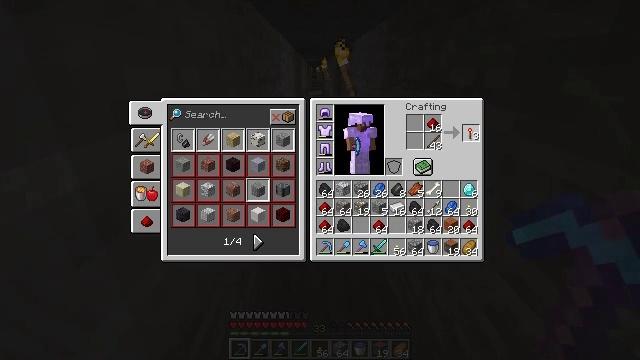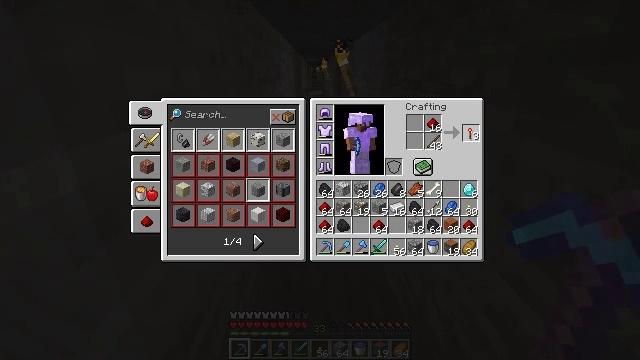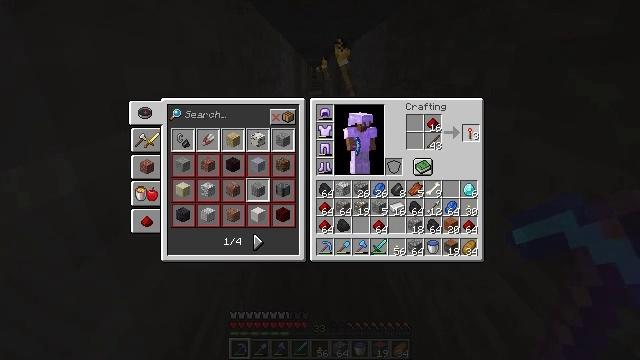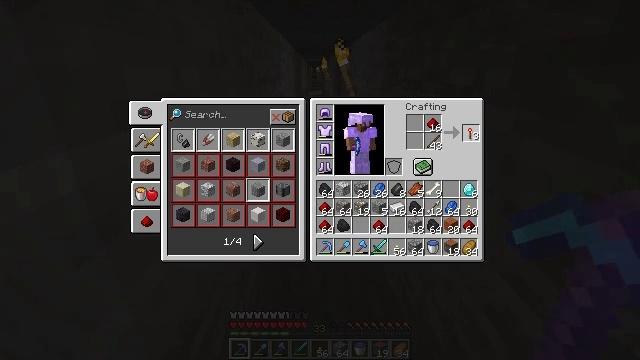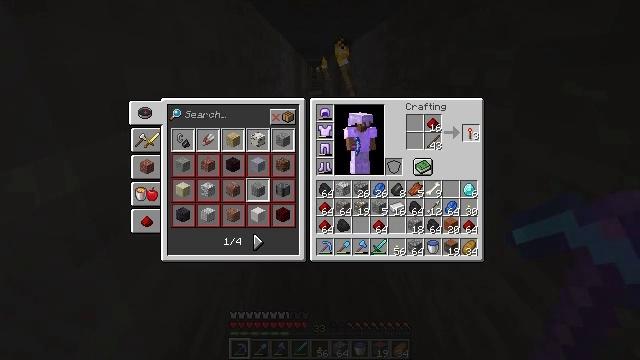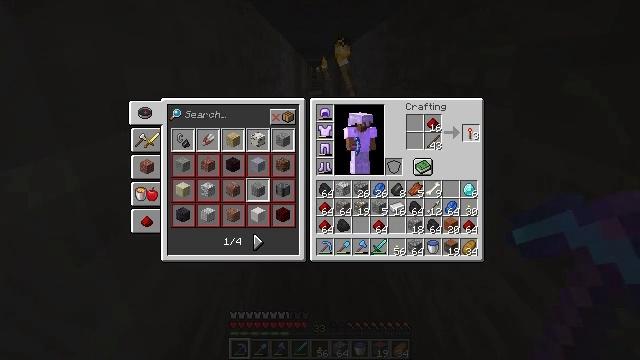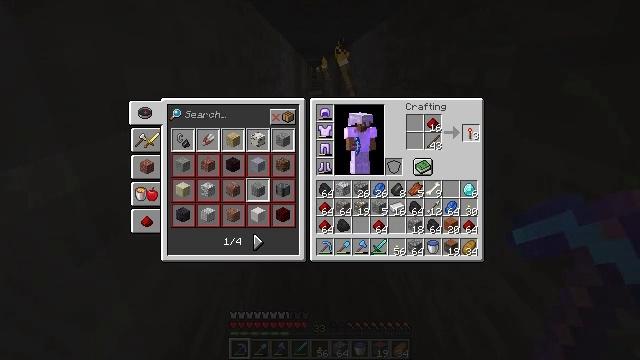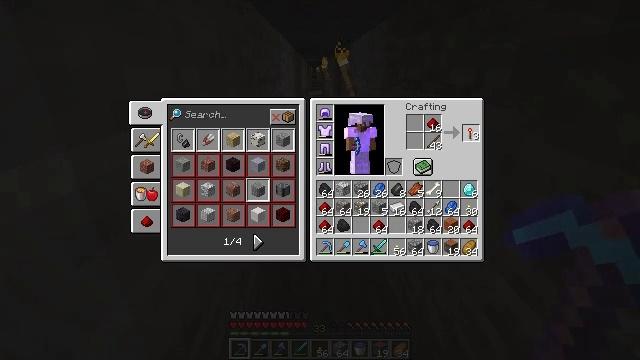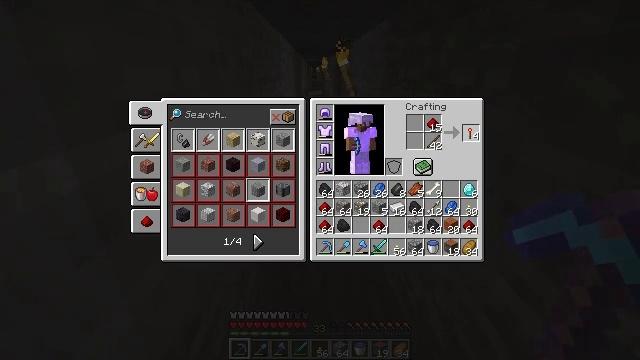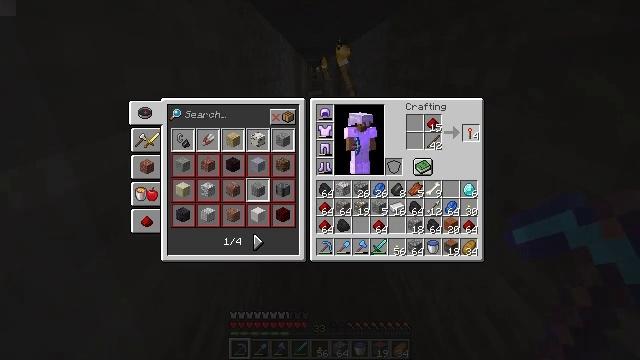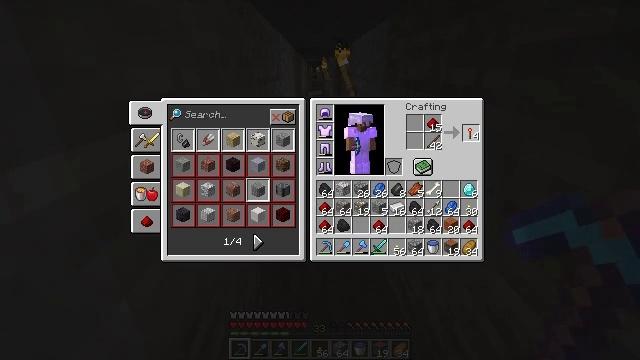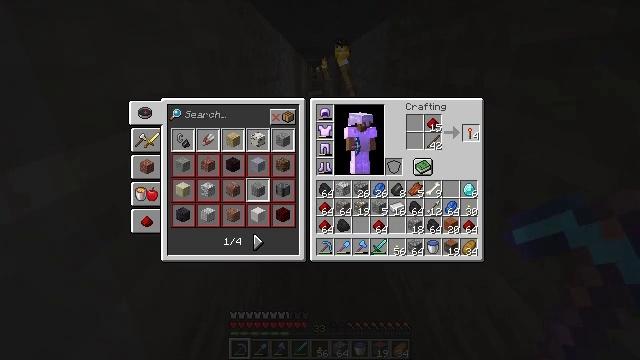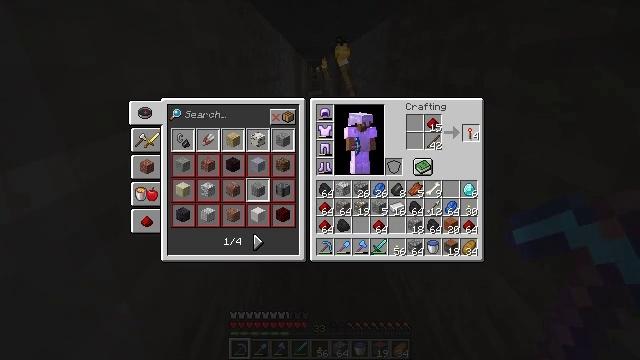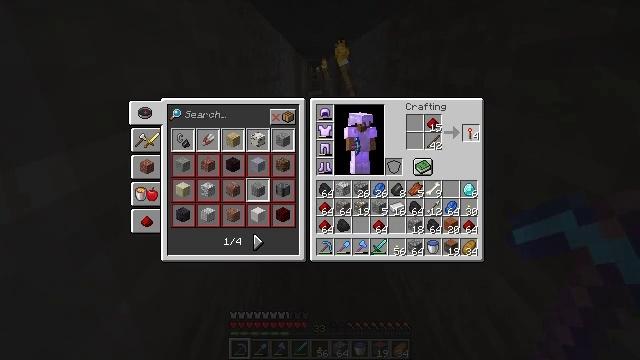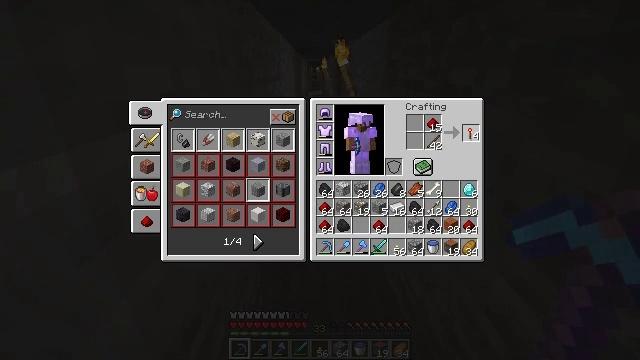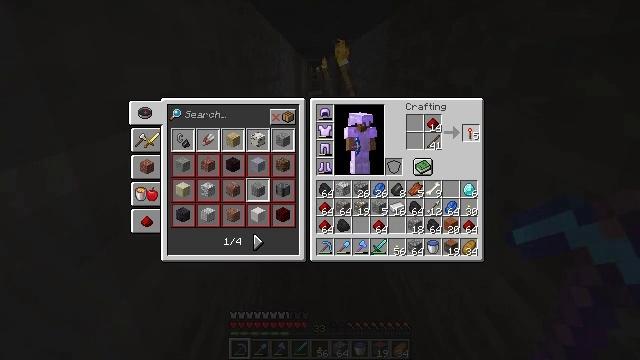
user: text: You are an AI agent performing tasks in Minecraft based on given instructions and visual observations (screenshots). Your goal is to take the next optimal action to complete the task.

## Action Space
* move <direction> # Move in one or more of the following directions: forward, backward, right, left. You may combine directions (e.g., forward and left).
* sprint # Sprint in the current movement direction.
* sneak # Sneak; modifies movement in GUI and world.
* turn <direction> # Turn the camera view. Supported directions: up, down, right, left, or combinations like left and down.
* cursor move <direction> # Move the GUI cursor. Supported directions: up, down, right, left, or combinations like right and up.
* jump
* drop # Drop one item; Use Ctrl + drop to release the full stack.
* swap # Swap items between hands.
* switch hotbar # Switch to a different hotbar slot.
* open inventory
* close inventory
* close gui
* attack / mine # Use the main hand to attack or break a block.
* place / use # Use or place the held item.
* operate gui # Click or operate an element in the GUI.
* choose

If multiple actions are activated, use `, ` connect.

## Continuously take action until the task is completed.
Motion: motion action
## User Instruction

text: Get a redstone torch by using stick and redstone dust.
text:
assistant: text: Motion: operate gui
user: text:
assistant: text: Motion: operate gui
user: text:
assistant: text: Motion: operate gui
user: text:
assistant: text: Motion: operate gui
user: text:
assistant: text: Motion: operate gui
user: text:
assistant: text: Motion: operate gui
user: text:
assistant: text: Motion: operate gui
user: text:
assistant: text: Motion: no_op
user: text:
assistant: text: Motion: operate gui
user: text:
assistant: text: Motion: operate gui
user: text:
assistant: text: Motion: no_op
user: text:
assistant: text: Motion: operate gui
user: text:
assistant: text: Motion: operate gui
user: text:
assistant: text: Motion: operate gui
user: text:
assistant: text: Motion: operate gui
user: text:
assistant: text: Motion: operate gui
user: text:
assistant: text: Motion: no_op
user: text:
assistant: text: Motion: operate gui
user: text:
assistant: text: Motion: operate gui
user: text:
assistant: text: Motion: operate gui
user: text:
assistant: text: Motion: operate gui
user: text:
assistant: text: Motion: operate gui
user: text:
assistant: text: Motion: operate gui
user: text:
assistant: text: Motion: operate gui
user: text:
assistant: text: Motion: operate gui
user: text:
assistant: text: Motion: operate gui
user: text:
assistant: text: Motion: operate gui
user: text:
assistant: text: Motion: operate gui
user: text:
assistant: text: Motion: operate gui
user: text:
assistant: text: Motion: operate gui